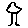
Label: tree